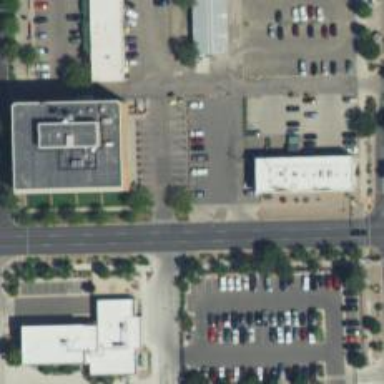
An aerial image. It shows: Parking space.